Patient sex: F
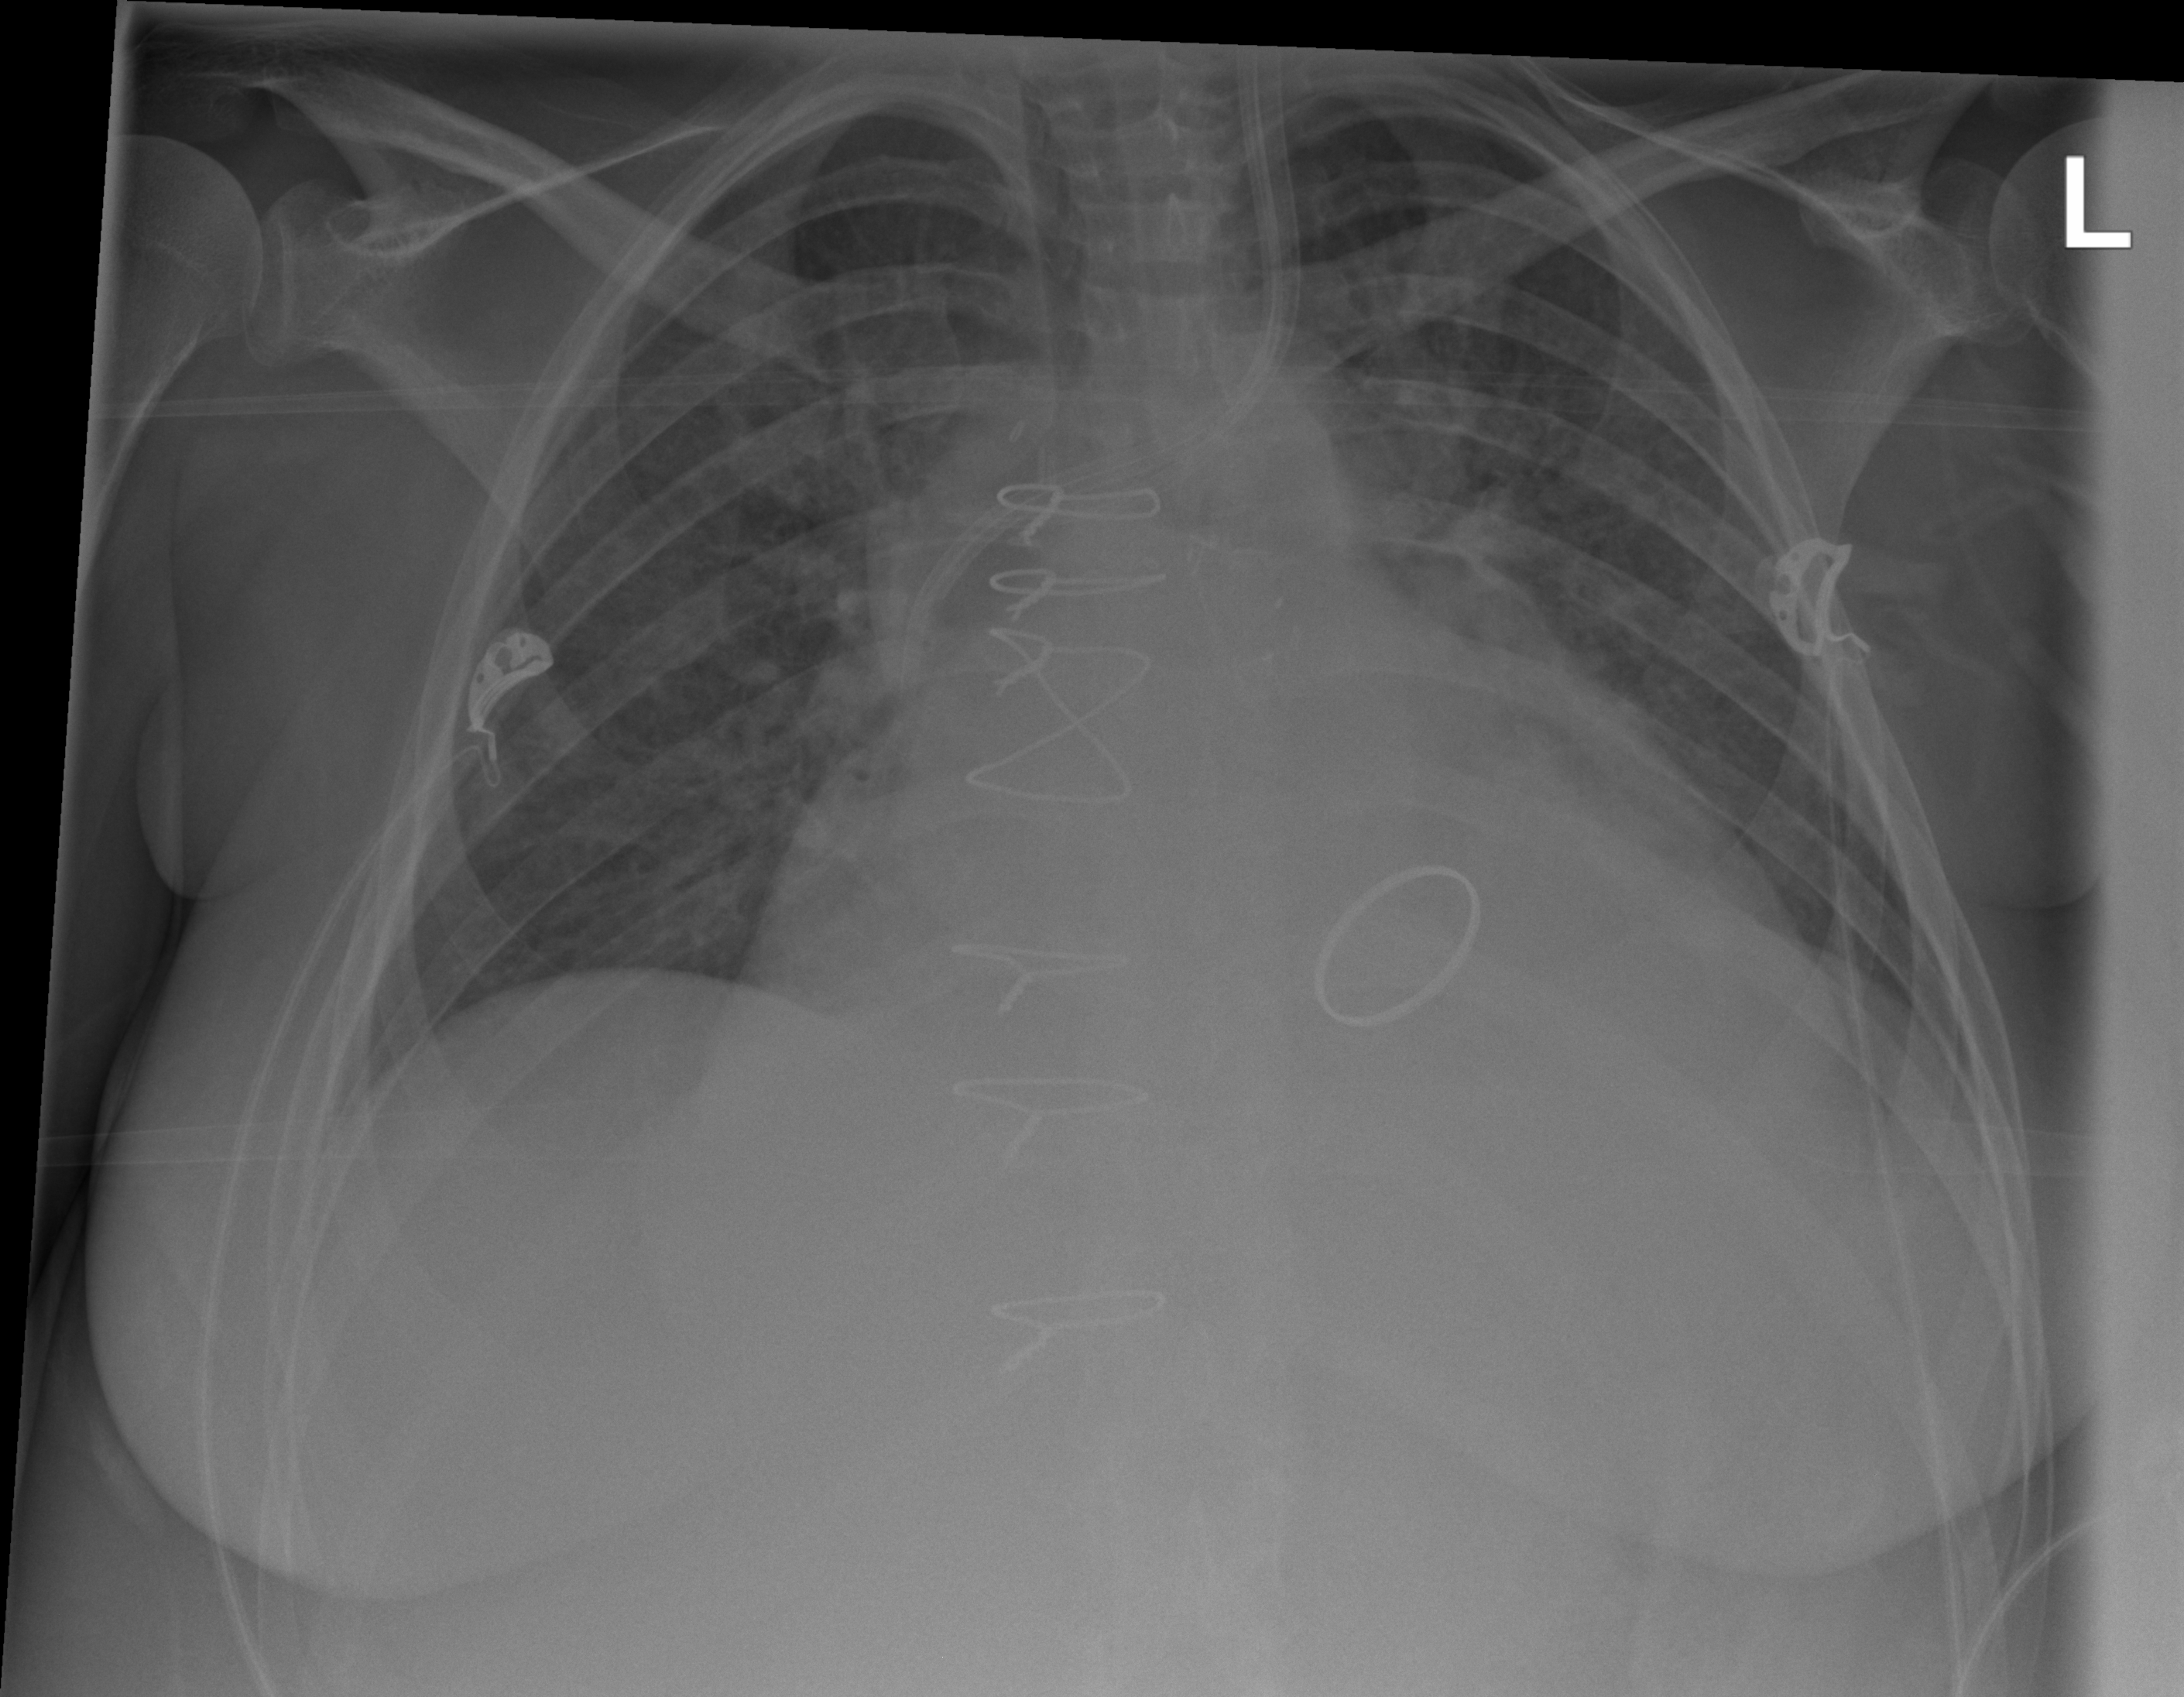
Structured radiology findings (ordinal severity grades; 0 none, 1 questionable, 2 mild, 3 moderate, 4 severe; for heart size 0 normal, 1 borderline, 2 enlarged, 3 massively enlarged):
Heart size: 2
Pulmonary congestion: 1
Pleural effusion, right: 0
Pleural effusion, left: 0
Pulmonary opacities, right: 0
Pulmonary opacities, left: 0
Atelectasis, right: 1
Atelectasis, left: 2